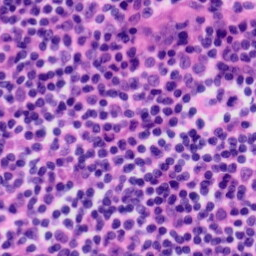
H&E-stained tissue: Tonsil